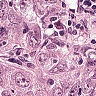
Metastatic tissue present: yes